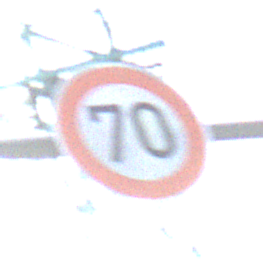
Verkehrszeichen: Geschwindigkeit70
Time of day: MorningAfternoon
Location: Outdoor (Suburban)
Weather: PartlyCloudy
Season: NotSpecified
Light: Natural